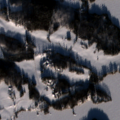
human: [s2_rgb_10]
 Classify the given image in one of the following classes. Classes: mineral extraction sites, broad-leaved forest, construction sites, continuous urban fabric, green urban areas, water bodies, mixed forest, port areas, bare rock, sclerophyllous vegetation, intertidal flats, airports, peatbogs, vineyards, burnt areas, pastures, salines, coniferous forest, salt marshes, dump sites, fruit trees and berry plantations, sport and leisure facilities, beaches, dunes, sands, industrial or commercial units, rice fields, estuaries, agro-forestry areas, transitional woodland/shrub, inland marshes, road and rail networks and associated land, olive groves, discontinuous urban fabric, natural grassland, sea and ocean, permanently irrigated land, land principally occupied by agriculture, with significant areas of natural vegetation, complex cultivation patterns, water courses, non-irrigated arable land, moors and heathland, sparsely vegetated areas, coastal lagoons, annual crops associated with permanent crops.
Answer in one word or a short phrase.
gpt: non-irrigated arable land, land principally occupied by agriculture, with significant areas of natural vegetation, mixed forest, water bodies